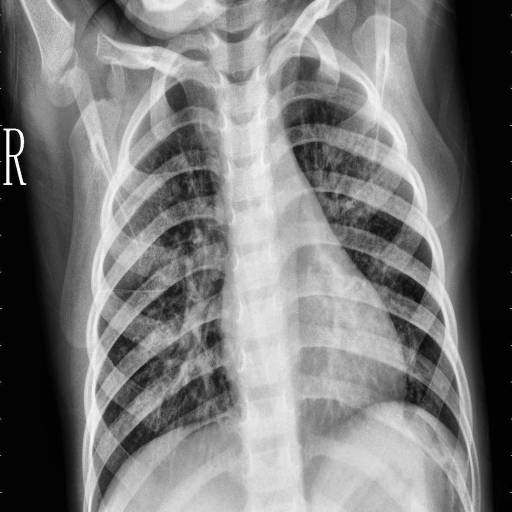
Finding: PNEUMONIA